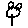
Label: flower